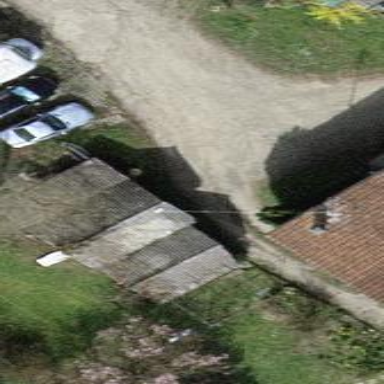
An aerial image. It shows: Shed building.